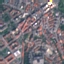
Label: Residential